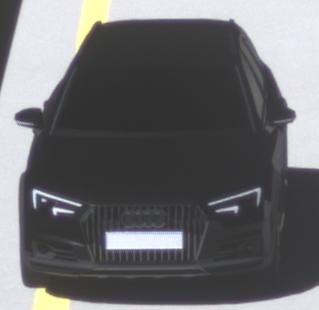
Make: Audi
Model: A4 Allroad 45 TFSI
Detailed model: A4 (B9) allroad
Model produced from: 2019/02
Model produced until: 2019/05
Doors: 5
Color: black
Road condition: dry road
Daytime: midday
Contrast: high contrast